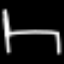
Label: chair